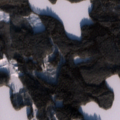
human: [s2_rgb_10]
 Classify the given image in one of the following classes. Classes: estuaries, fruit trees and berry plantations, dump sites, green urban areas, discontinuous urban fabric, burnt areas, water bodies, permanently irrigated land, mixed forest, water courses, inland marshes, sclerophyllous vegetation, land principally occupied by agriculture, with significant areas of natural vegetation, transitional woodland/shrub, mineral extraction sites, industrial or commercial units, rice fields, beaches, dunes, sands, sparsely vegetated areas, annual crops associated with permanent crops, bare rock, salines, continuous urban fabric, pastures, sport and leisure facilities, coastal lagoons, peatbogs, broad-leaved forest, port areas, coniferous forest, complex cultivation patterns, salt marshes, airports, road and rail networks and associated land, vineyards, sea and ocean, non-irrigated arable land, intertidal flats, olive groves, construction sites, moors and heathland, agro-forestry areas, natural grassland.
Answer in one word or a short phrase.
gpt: coniferous forest, mixed forest, water bodies